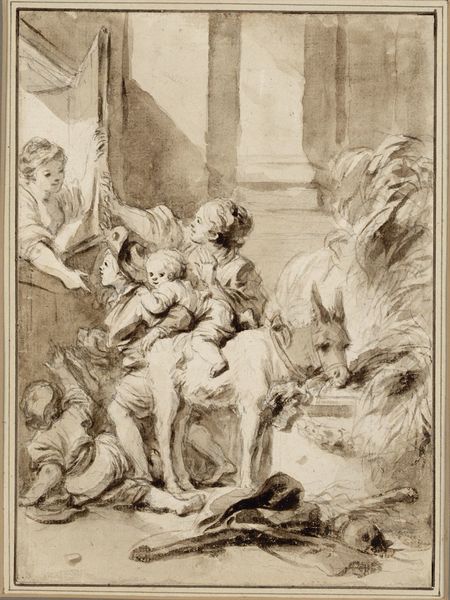
Titel: Reitstunde
Künstler: Honoré Fragonard
Standort: Wien
Institution: Albertina, Wien
Schlagwörter: hand, schatten, frauen, mädchen, fenster, frau, hut, licht, pfeiler, stroh, säule, tür, zeichnung, tiere, architektur, arme, rembrandt, sockel, kind, girlande, esel, kinder, reiten, ritt, sattel, zaumzeug, stab, jungen, heu, baby, spielen, junge, freude, fensterladen, fraue, heiter, fressen, stall, spaß, lavierung, fesnter, fensteröffnung, heiterkeit, leden, hineinschauen, stalltür, eesel